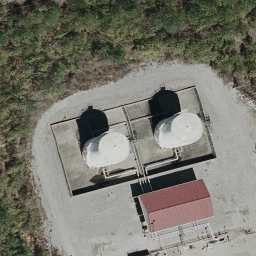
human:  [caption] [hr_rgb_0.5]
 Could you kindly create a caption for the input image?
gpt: Two storage tanks and a red house are surrounded by plants .

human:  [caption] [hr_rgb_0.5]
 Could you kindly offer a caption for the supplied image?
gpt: There are two storage tanks with a house beside and surrounded by plants .

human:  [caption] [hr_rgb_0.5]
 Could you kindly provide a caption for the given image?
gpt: Two storage tanks arranged neatly with a house beside .

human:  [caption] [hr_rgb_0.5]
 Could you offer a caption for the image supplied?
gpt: There are two storage tanks with a red house surrounded by plants .

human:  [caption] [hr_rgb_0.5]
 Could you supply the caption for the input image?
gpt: Two storage tanks and a red house are surrounded by plants .